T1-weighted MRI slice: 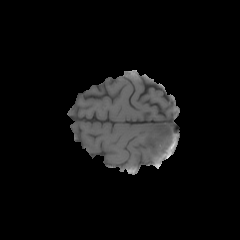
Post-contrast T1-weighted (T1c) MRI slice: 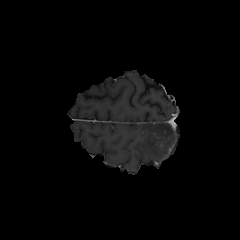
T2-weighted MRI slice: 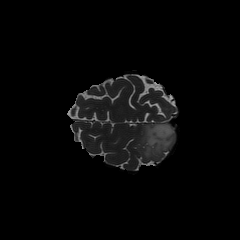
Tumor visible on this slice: yes